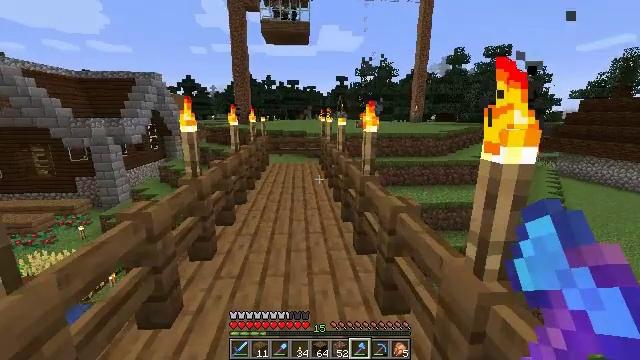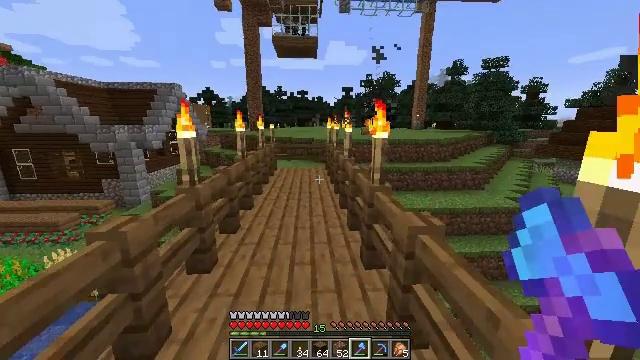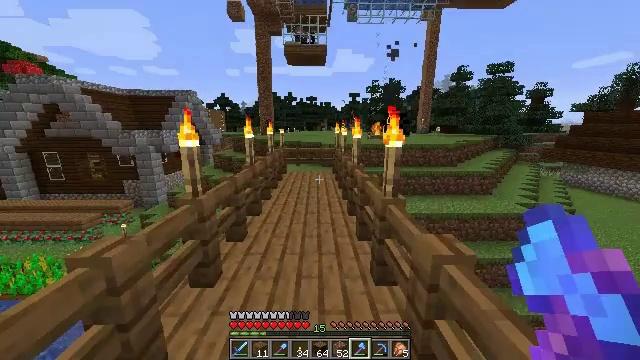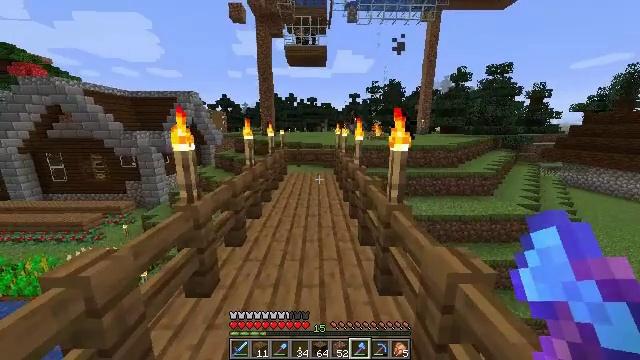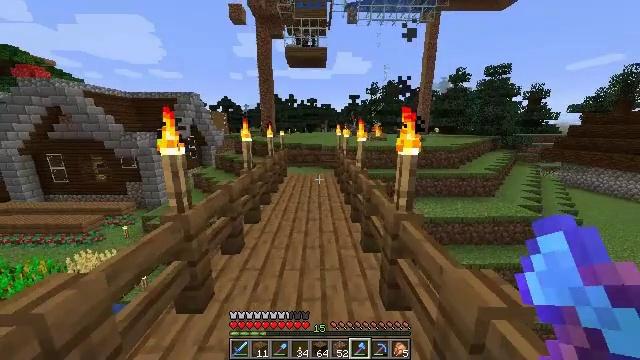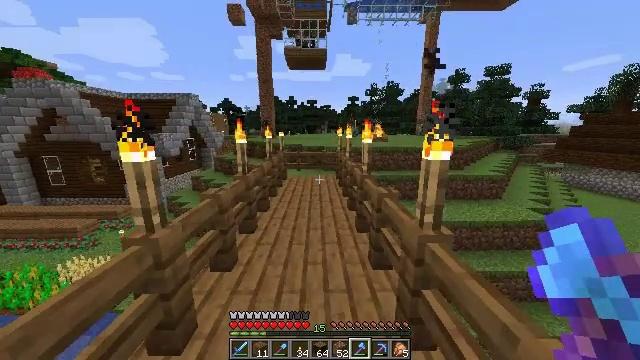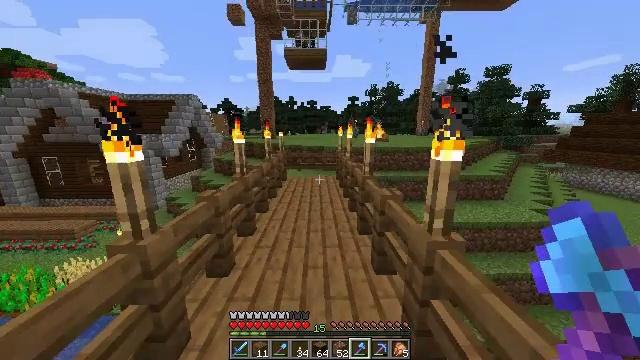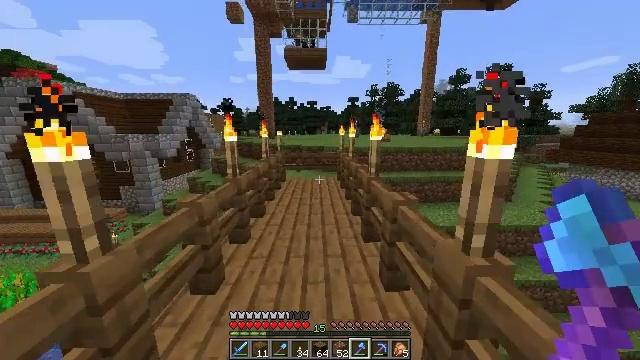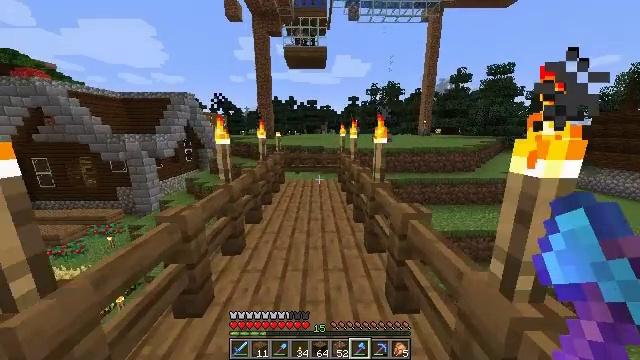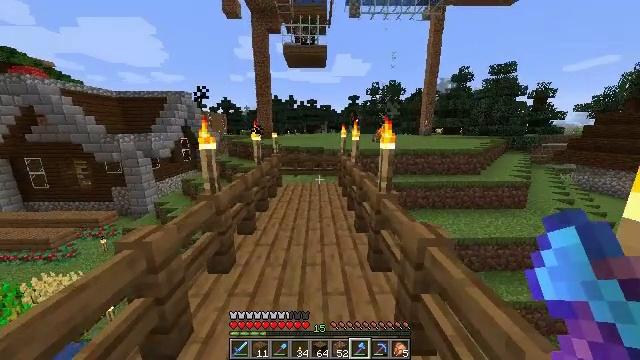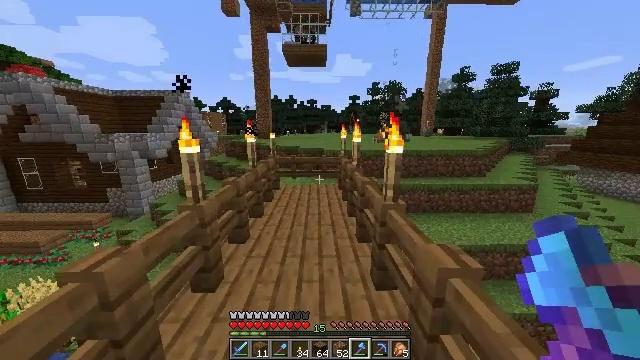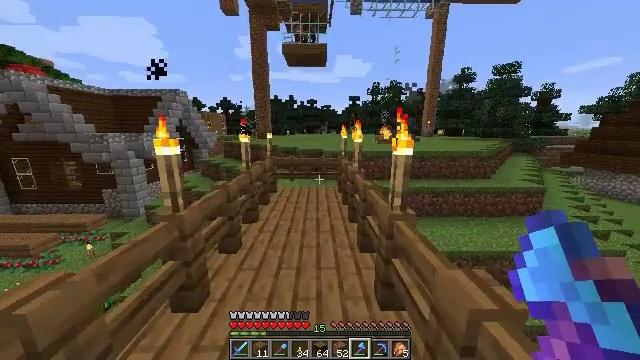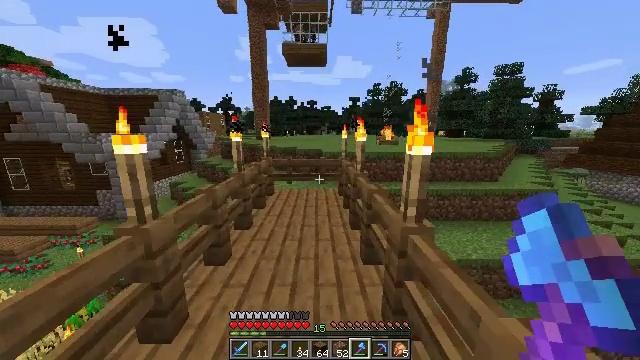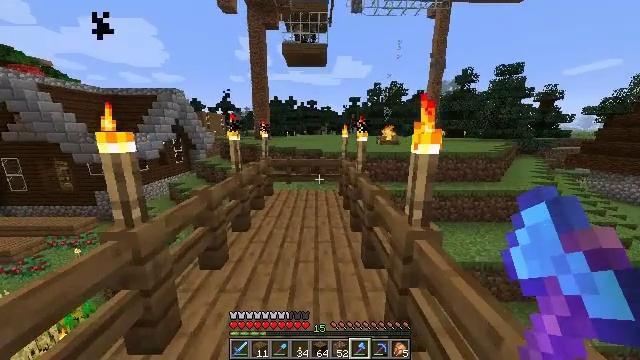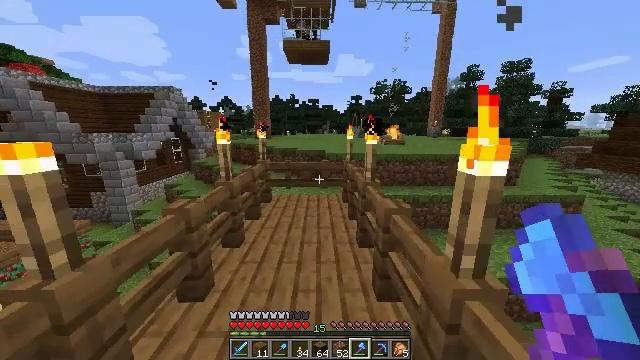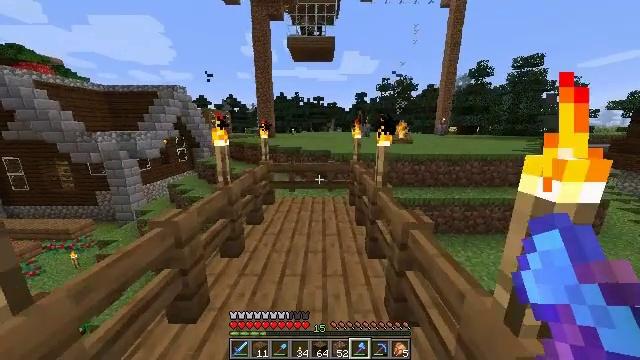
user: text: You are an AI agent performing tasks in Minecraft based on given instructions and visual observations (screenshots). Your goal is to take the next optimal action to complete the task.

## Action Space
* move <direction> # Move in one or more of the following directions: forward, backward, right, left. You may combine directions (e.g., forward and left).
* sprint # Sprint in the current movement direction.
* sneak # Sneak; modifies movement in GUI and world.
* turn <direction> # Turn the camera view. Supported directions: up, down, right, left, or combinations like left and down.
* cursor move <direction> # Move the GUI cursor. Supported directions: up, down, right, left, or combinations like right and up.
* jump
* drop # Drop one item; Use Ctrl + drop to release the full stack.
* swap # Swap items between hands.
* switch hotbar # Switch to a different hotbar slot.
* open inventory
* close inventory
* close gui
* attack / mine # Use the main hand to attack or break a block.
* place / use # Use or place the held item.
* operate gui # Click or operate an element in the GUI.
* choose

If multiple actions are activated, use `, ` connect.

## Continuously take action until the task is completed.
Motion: motion action
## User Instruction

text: Get some spruce planks and craft a spruce pressure plate.
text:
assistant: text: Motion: move forward, sprint, turn left
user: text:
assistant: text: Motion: move forward, sprint, turn left
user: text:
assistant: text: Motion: move forward
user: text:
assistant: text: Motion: move forward
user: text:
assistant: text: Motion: move forward, sprint
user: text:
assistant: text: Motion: move forward, sprint
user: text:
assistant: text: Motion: move forward, sprint
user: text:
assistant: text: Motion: move forward
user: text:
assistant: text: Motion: move forward
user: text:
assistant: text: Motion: move forward, sprint
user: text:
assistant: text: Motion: move forward, sprint
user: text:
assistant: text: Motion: move forward, sprint
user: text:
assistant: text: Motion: move forward
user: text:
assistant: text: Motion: move forward
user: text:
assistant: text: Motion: move forward, sprint, turn left
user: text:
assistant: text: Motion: move forward, sprint, turn left
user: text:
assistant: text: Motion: move forward, sprint, turn left
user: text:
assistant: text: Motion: move forward, sprint
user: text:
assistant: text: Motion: move forward
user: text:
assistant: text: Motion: move forward
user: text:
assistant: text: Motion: move forward, use / place
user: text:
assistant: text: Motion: move forward, sprint, use / place
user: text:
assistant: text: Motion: move forward, sprint, turn down, use / place
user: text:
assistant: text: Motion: move forward, sprint
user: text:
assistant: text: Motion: move forward
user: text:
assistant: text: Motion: move forward
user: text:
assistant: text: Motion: move forward, sprint
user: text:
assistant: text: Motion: move forward, sprint
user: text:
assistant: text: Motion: move forward, sprint
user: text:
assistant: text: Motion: move forward